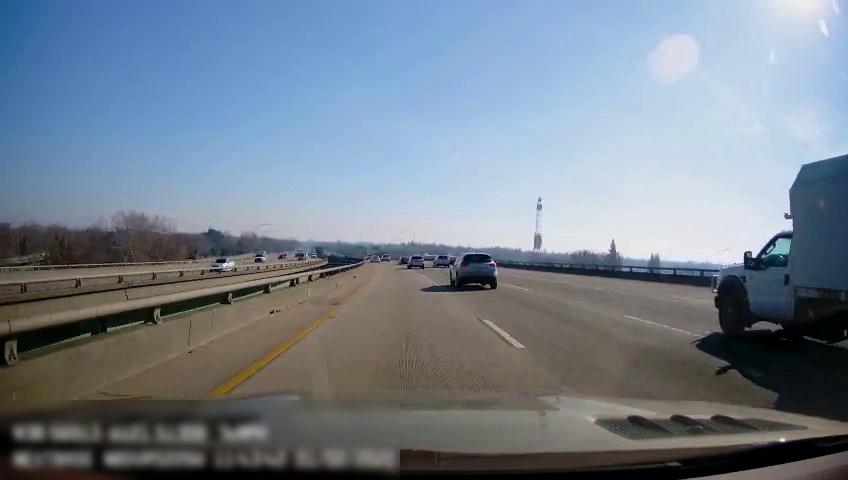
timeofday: Day
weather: Sunny
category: Drivable Space
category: Drivable Space
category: Vehicles | Car
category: Vehicles | Truck
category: Drivable Space
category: Vehicles | Truck
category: Vehicles | SUV
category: Vehicles | SUV
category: Vehicles | SUV
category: Vehicles | Car
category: Vehicles | SUV
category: Lanes | Current Lane
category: Lanes | Current Lane
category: Lanes | Alternate Lane
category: Lanes | Alternate Lane